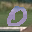
Label: 0